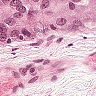
Metastatic tissue present: yes